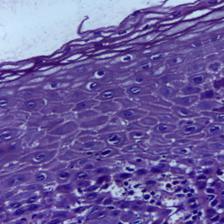
Diagnosis: Normal